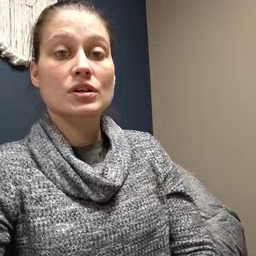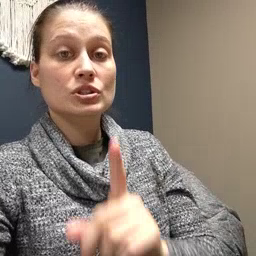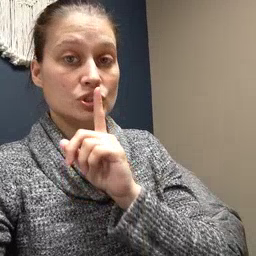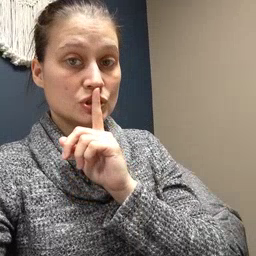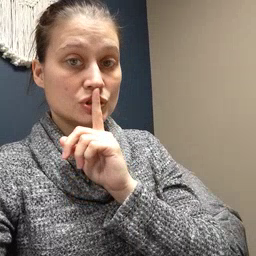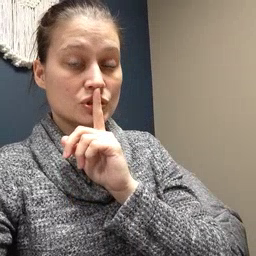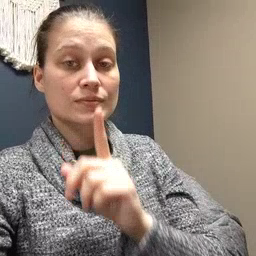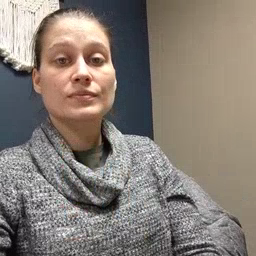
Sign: shhh